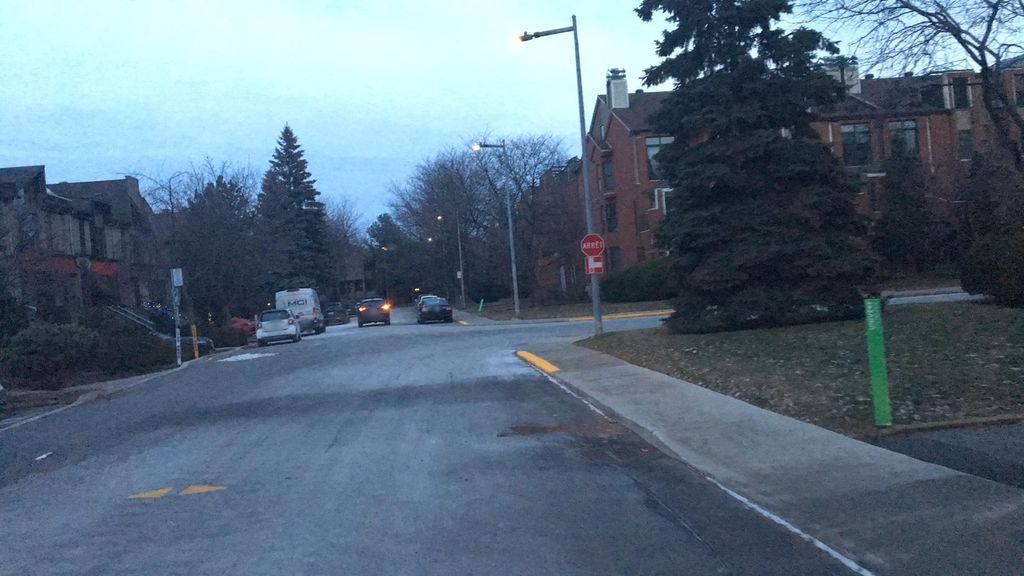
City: montreal